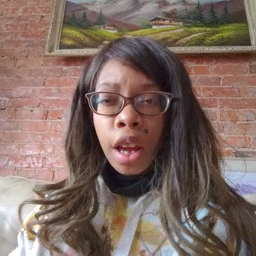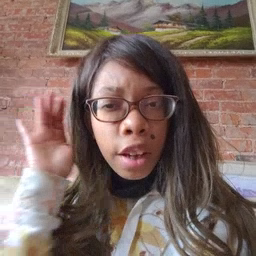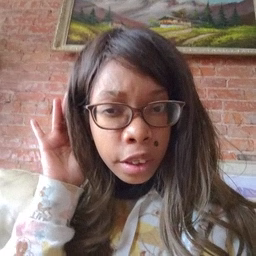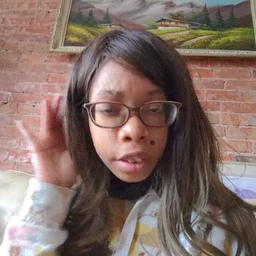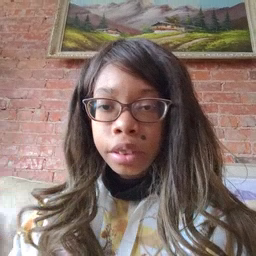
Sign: listen